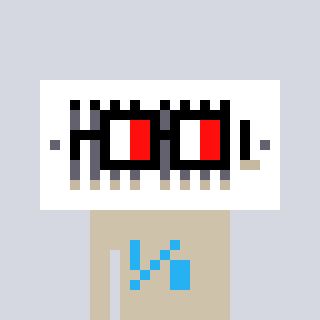
a pixel art character with square glasses with black frames and red eyes, a vent-shaped head and a bege-colored body on a cool background